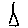
Label: triangle